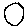
Label: circle